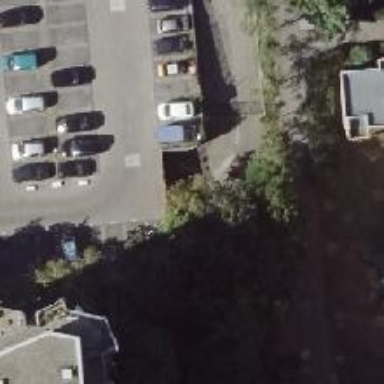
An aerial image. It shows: Parking entrance.